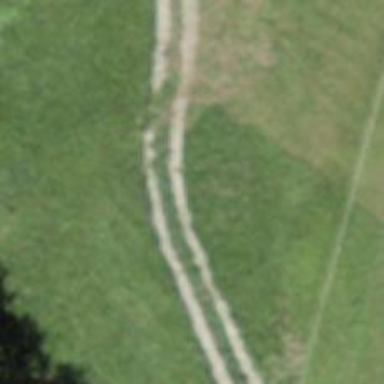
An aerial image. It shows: Track with grade 3 tracktype.